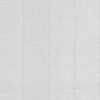
Label: dusty